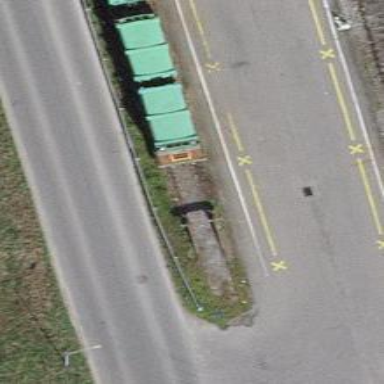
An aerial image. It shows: Railway buffer stop.